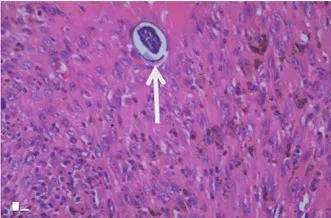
Pathological examination. Another slide of the tumor shows schistosome in the tumor tissue (B, arrow).
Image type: pathology (h&e)